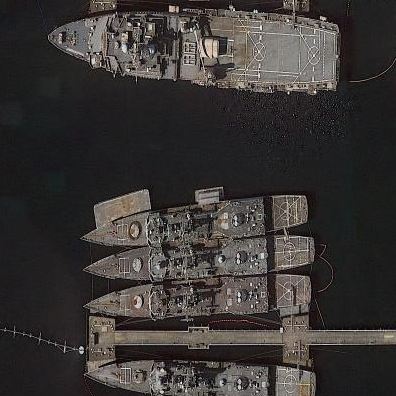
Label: destroyer